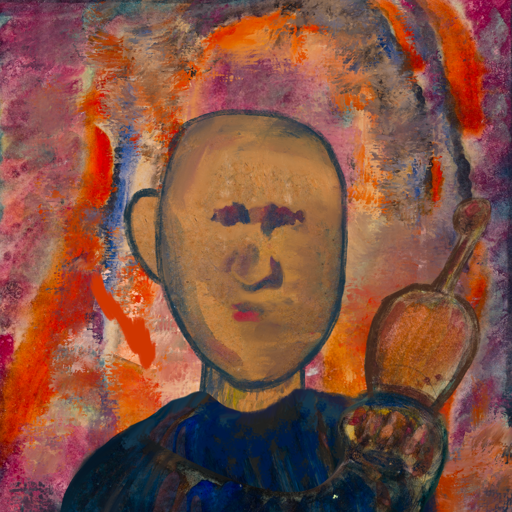
Background: Experience, Head And Neck Front: In_The_Sun, Face Front: In_The_Sun, Bust: Pipe, Hair Front: Blank, Head Accessory: Blank, Second Necklace: Blank, Necklace: Blank, Baby: Blank